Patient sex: F
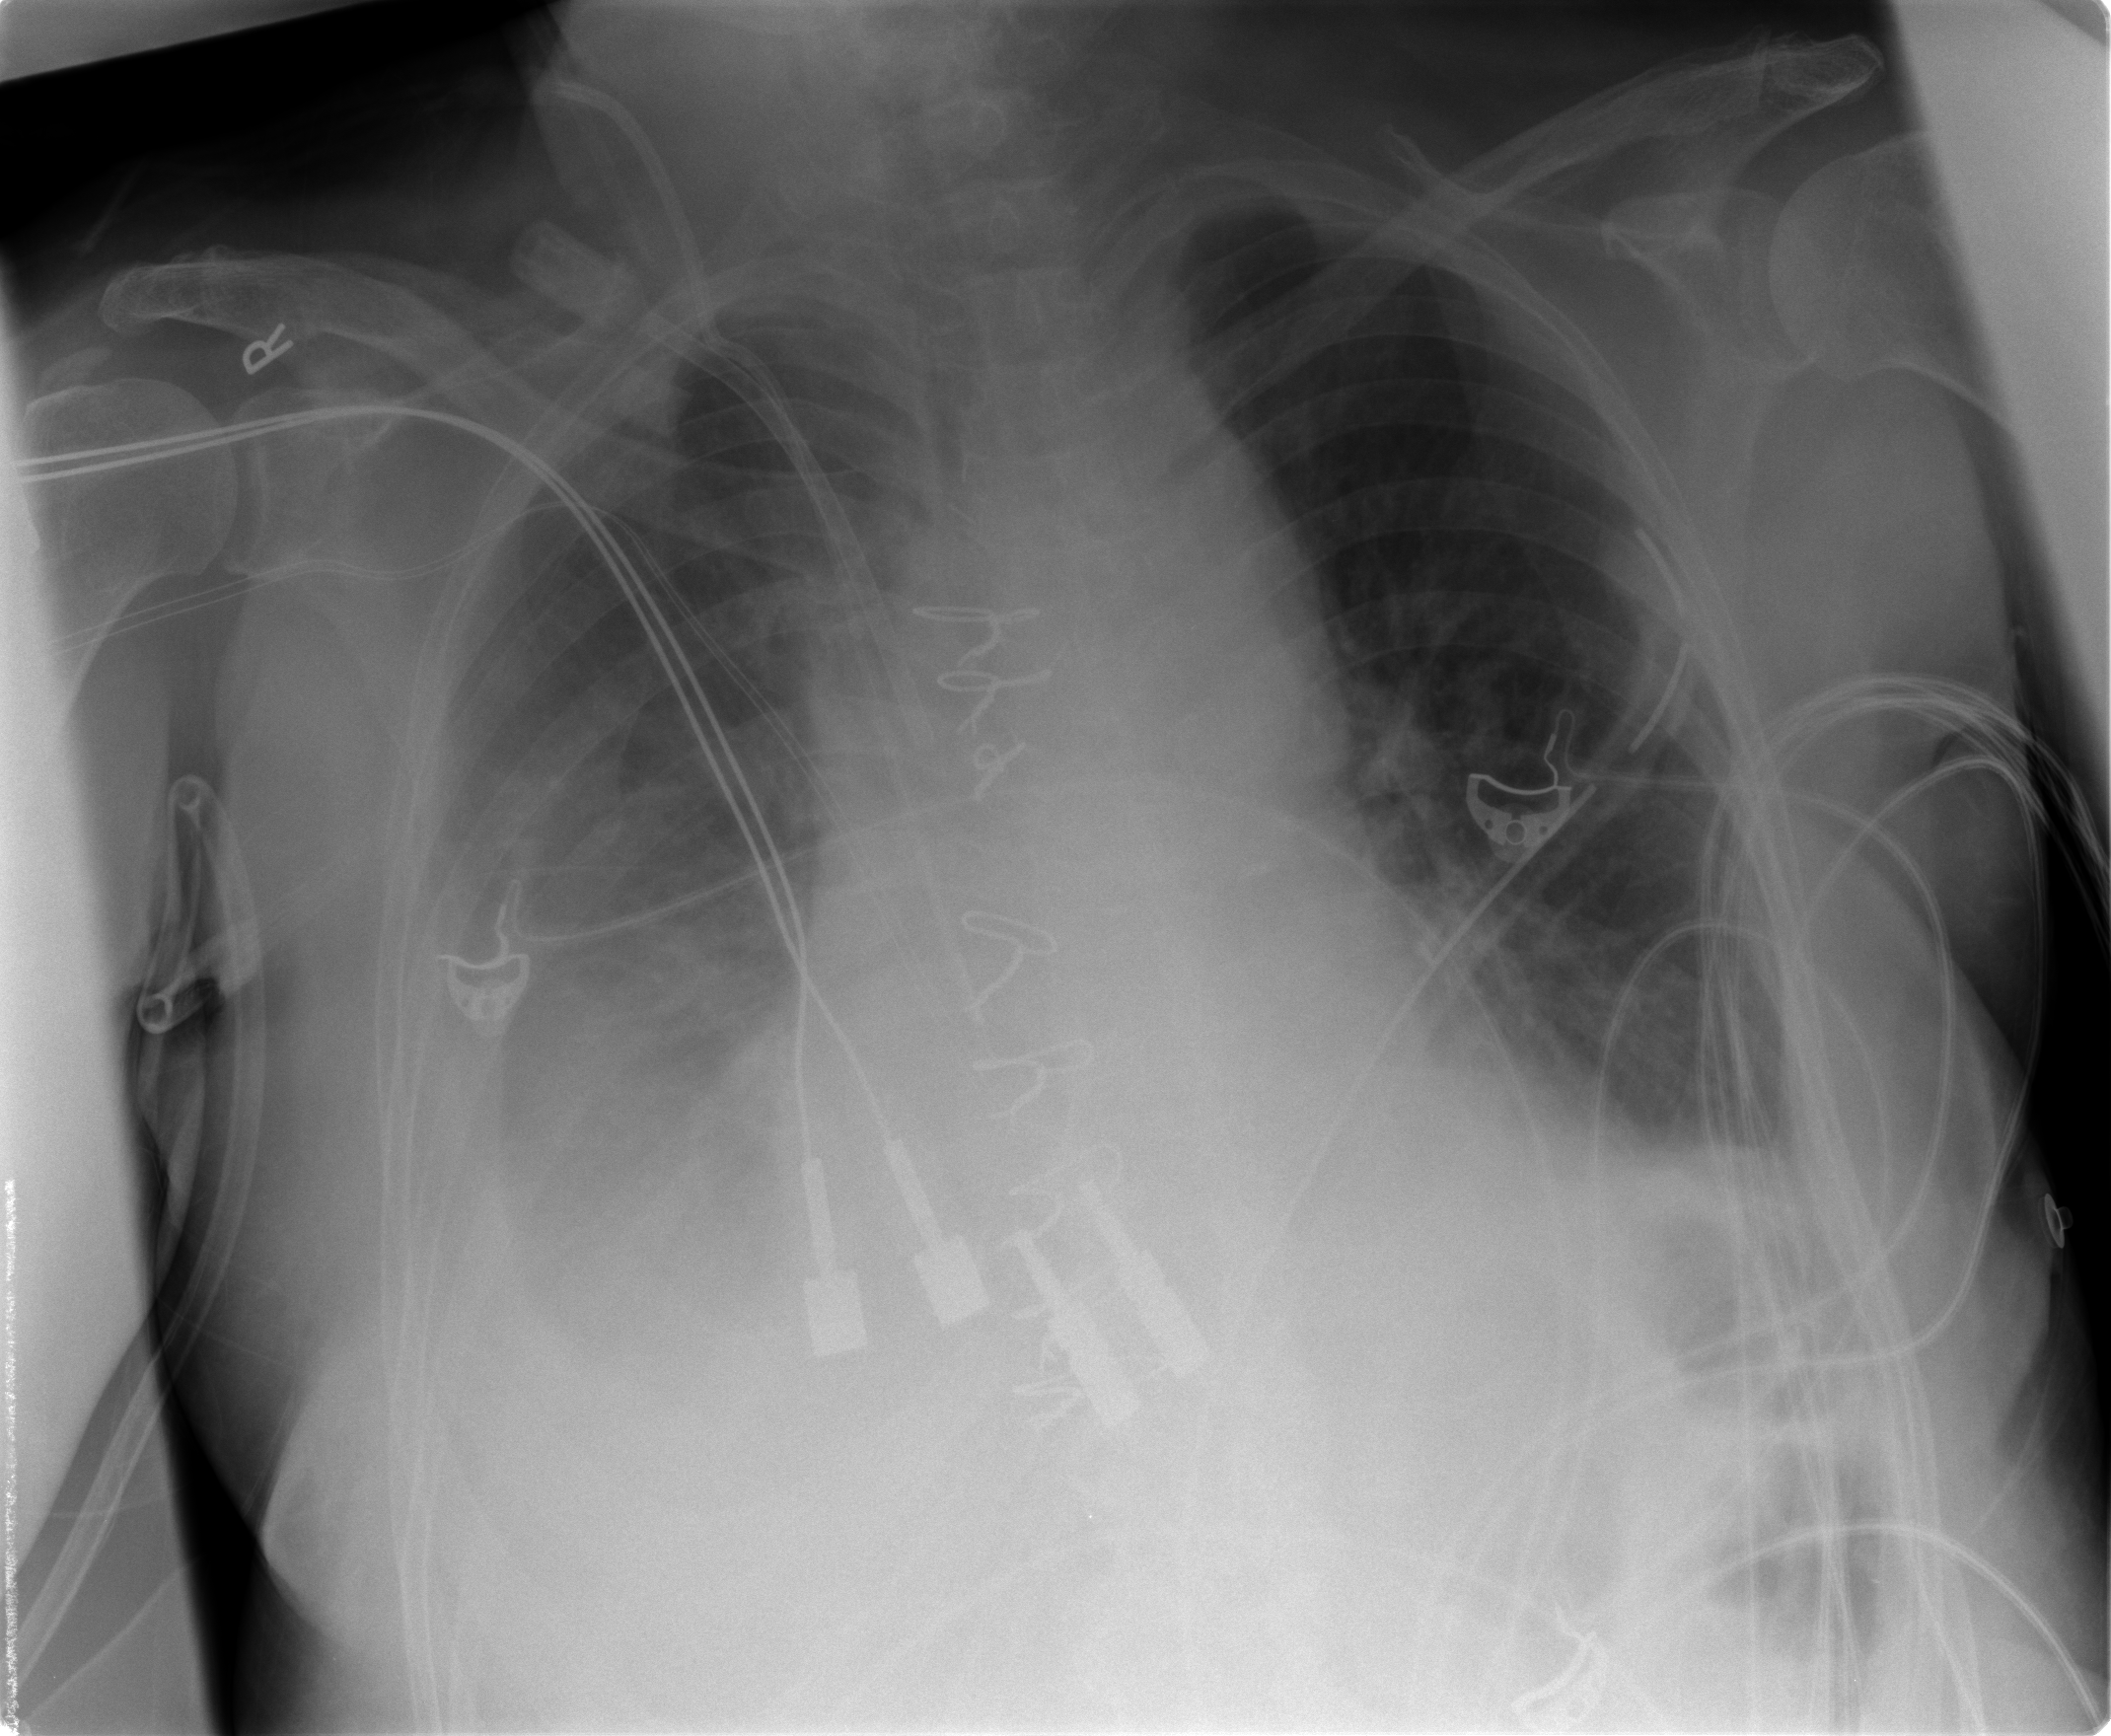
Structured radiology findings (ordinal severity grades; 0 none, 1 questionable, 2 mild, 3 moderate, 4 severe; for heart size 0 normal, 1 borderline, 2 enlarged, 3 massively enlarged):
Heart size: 0
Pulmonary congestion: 2
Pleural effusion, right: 2
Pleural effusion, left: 2
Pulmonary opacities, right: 0
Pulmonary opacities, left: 0
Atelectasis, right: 2
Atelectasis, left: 2